Field crop: maize
Growth stage: 2
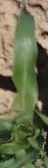
Species: maize